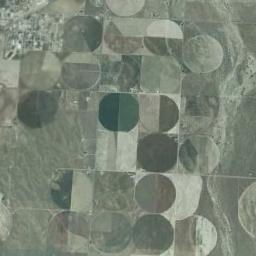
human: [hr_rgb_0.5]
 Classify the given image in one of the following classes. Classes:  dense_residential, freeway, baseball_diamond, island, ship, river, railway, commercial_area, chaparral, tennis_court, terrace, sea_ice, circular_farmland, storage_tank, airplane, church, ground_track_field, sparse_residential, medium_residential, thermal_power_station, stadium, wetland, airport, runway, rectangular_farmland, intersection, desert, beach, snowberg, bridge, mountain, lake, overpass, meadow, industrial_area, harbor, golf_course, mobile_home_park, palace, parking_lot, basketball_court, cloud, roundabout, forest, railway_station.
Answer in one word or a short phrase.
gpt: circular_farmland